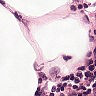
Metastatic tissue present: no